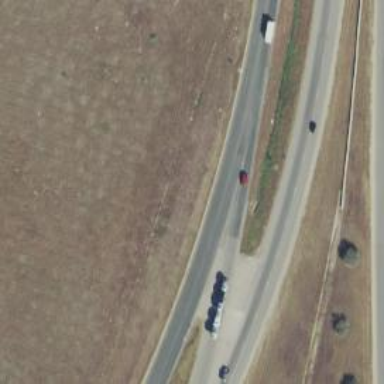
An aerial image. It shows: Secondary road with frontage road.